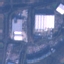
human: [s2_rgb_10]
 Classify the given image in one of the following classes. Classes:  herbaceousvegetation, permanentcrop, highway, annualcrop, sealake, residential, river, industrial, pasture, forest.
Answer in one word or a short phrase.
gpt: Industrial